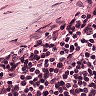
Metastatic tissue present: no